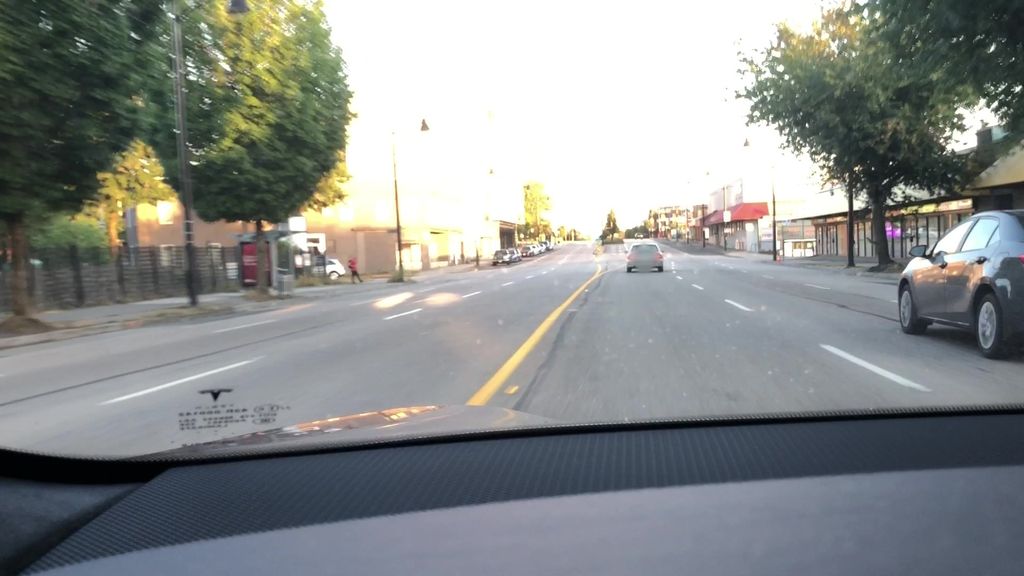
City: vancouver